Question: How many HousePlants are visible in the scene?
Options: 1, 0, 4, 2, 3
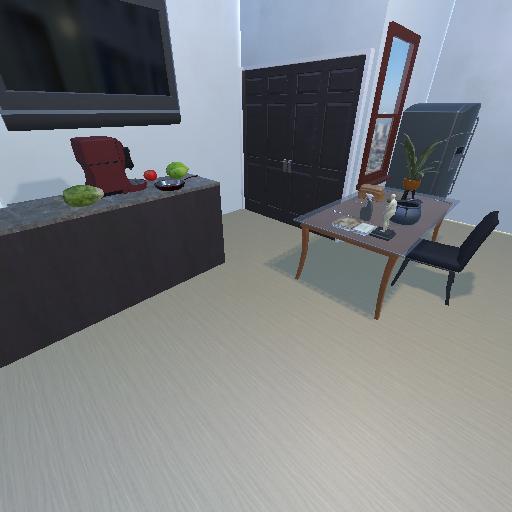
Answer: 1